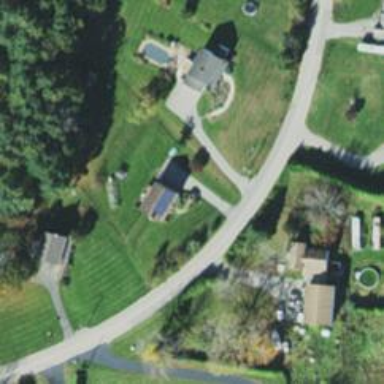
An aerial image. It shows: Driveway leading to service road.